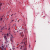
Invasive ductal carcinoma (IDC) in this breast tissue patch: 1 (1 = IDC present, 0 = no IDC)